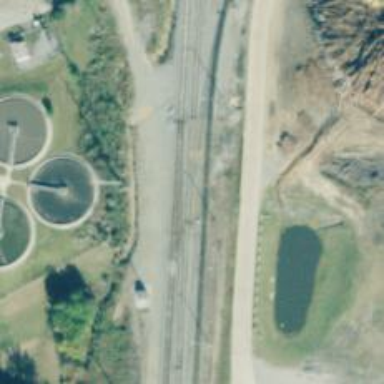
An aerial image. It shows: Railway spur junction.